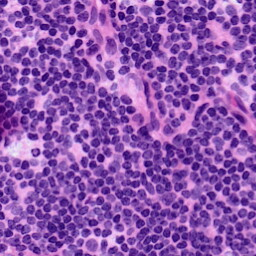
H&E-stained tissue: LymphNode